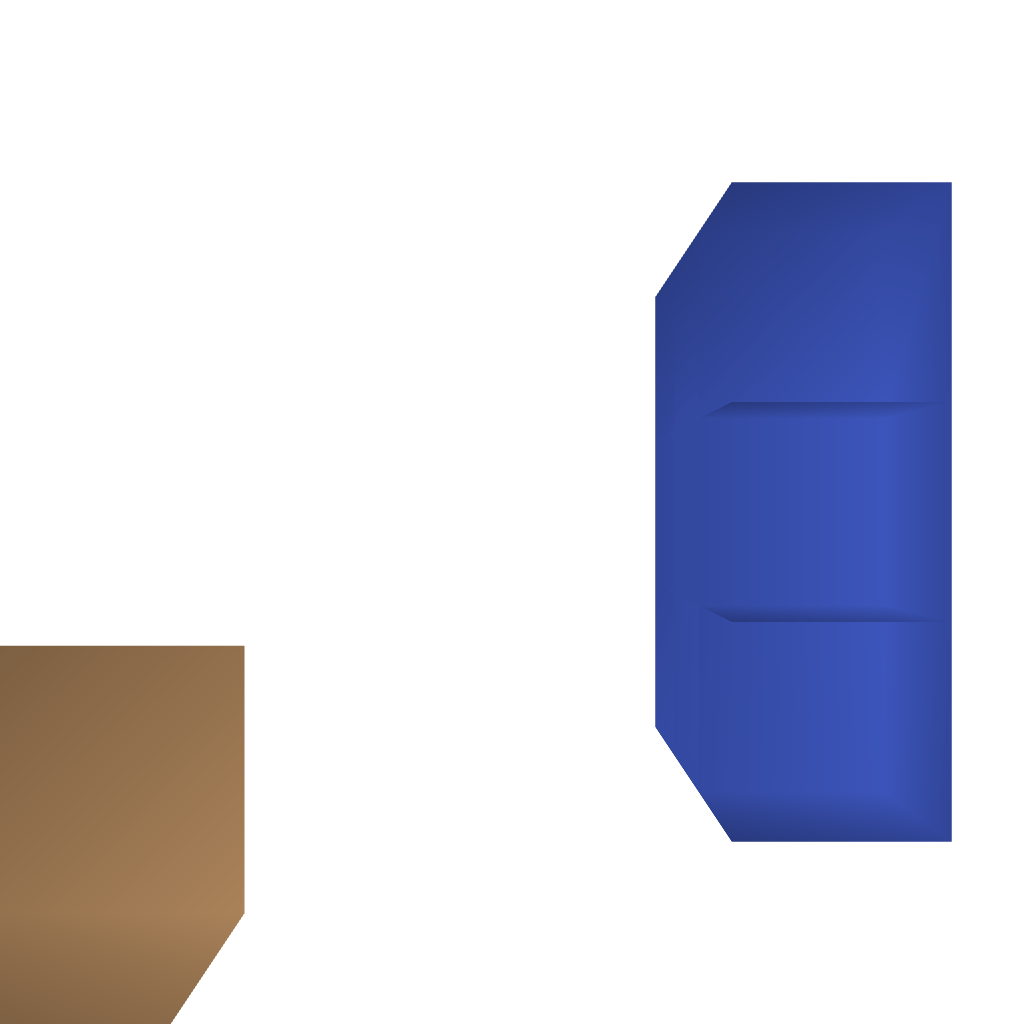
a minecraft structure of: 3x3 completely hidden piston door bad low quality